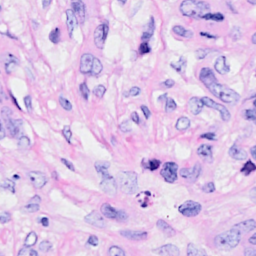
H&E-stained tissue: Breast